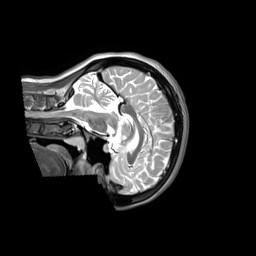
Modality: T2w
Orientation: sagittal
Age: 23
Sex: female
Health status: ill
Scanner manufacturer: siemens
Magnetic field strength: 3 T
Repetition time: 2.8 s
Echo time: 0.326 s